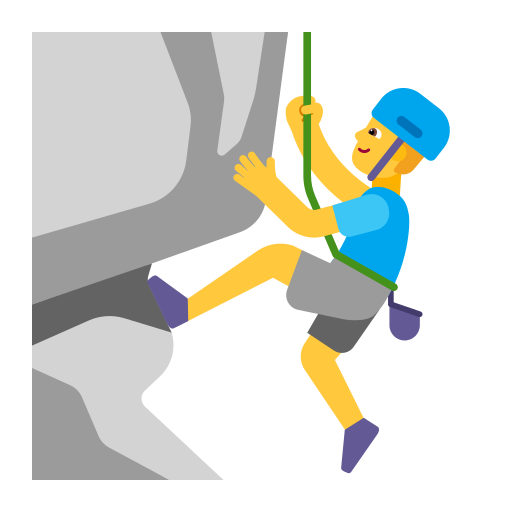
man climbing flat default